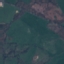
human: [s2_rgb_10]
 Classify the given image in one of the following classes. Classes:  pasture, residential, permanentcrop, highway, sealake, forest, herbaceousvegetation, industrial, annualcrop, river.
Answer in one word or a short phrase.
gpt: Pasture